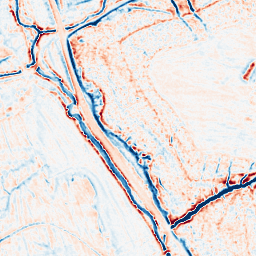
Category: multiscale
Decomposition family: dog_multiscale
Decomposition parameters: sigma_ratio: 1.6
n_scales: 3
base_sigma: 0.5
Upsampling method: bilinear
Upsampling parameters: scale: 4
Upsampling scale: 4